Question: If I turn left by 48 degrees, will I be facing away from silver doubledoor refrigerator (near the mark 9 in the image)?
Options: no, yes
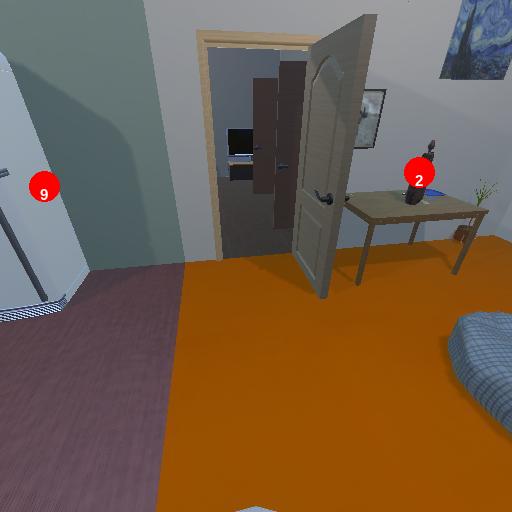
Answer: no